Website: apple
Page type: billing-address
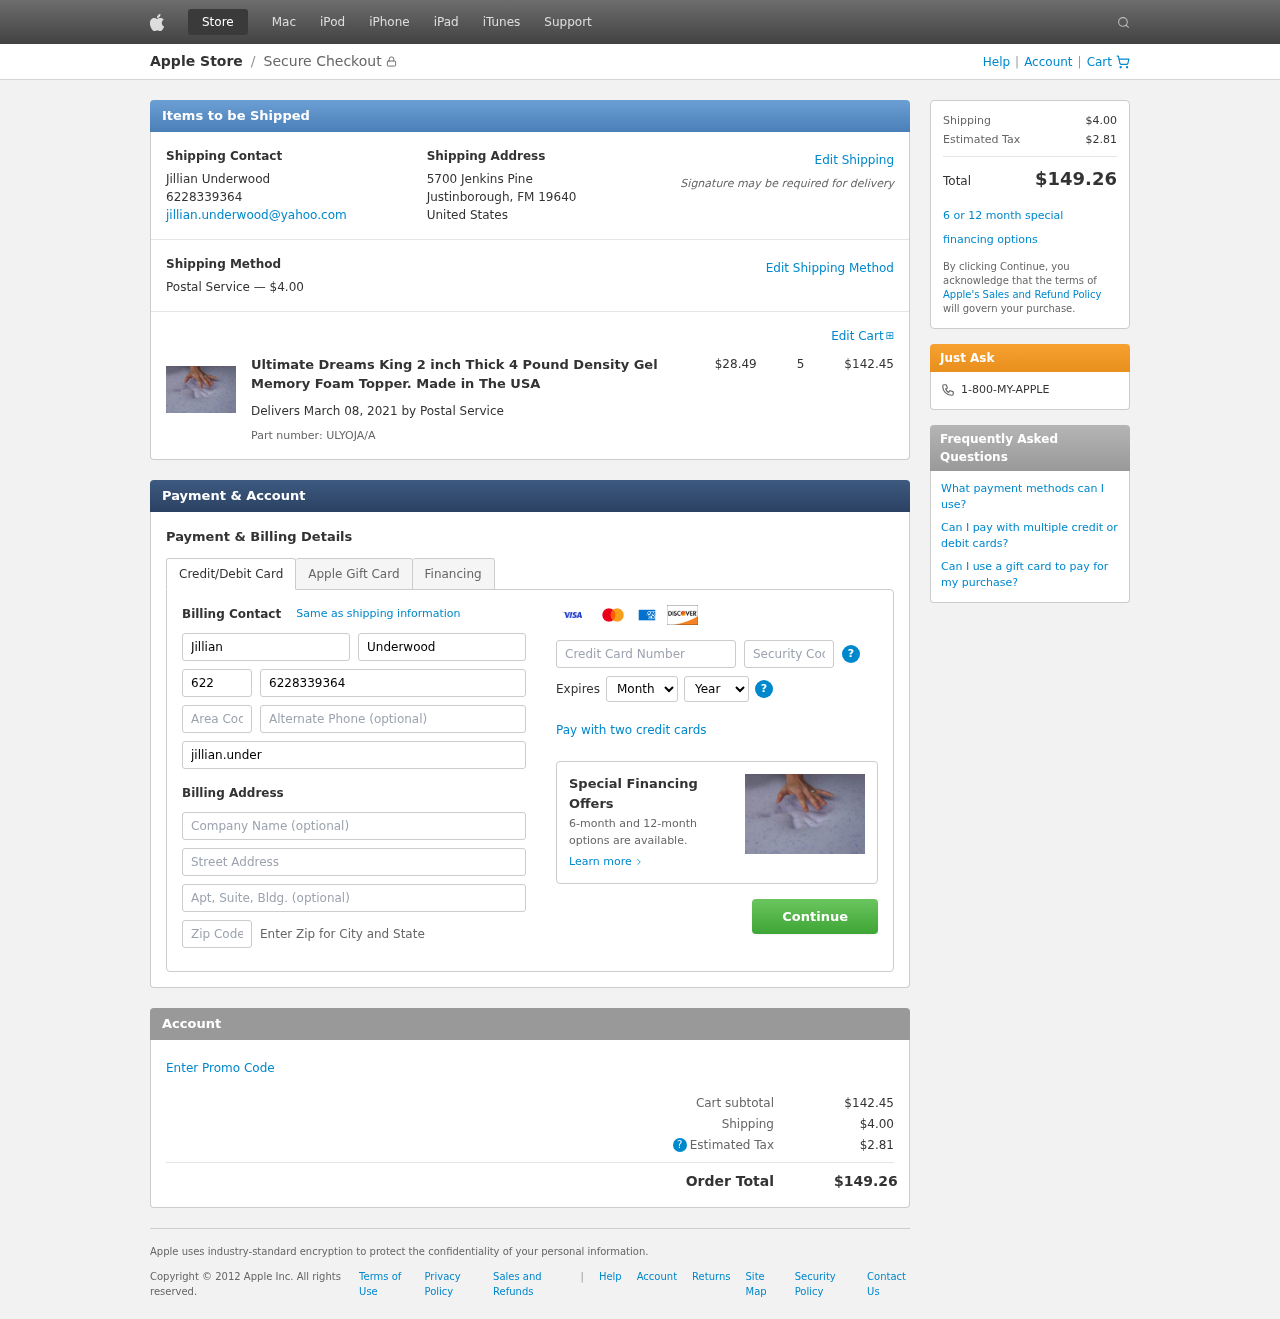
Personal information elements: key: PII_CARD_CVV
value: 5070
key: PII_CARD_EXPIRY_MONTH
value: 11
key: PII_CARD_EXPIRY_YEAR
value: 30
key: PII_CARD_NUMBER
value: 3452 3209 9662 721
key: PII_CITY_STATE_ZIP
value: Justinborough, FM 19640
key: PII_COMPANY
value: Hunt, Anderson and Mendoza
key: PII_COUNTRY
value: United States
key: PII_EMAIL
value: jillian.underwood@yahoo.com
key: PII_FIRSTNAME
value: Jillian
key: PII_FULLNAME
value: Jillian Underwood
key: PII_LASTNAME
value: Underwood
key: PII_PHONE
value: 6228339364
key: PII_PHONE_AREA
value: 622
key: PII_POSTCODE2
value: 33023
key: PII_STREET
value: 5700 Jenkins Pine
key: PII_STREET2
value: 80086 Jenkins Path Apt. 539
Product elements: key: PRODUCT1_NAME
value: Ultimate Dreams King 2 inch Thick 4 Pound Density Gel Memory Foam Topper. Made in The USA
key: PRODUCT1_PRICE
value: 28.49
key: PRODUCT1_QUANTITY
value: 5
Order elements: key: ORDER_SHIPPING_COST
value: $4.00
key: ORDER_SUBTOTAL
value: $142.45
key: ORDER_DELIVERY_DATE
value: March 08, 2021
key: ORDER_PART_NUMBER
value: ULYOJA/A
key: ORDER_TAX
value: $2.81
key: ORDER_TOTAL
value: $149.26